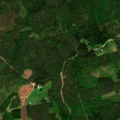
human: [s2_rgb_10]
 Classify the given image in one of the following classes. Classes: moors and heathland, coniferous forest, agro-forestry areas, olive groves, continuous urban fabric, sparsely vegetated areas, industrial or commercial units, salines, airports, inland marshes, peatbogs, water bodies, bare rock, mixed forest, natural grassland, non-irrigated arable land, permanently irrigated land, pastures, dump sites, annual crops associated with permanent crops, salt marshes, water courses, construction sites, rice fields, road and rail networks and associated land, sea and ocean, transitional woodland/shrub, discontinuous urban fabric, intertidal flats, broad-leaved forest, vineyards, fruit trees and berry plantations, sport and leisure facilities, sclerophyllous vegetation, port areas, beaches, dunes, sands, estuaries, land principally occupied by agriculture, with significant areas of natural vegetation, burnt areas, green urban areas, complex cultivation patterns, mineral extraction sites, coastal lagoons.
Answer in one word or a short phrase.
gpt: coniferous forest, mixed forest, transitional woodland/shrub